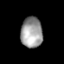
Tissue: lung
Cell type: Epithelial cells
Senescence score: 0.2385
Nuclear area (px): 649
Mean DAPI intensity: 157.185